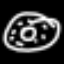
Label: donut